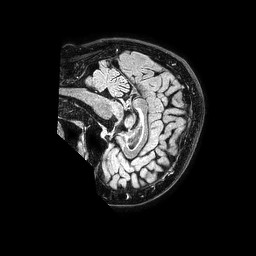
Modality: FLAIR
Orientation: sagittal
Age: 55
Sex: female
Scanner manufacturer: philips
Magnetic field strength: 1.5 T
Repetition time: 4.8 s
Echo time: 0.3 s